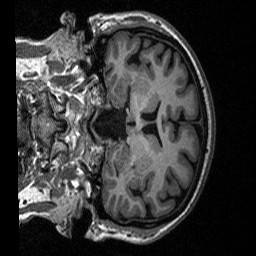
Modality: T1w
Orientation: coronal
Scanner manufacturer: siemens
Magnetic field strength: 3 T
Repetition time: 2.2 s
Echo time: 0.00234 s